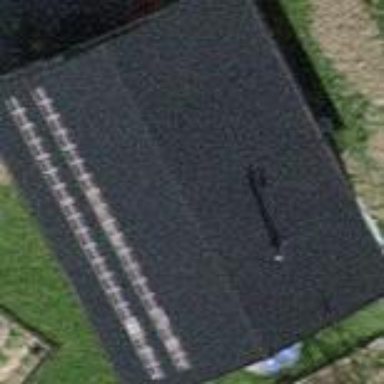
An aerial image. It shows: Simple house.